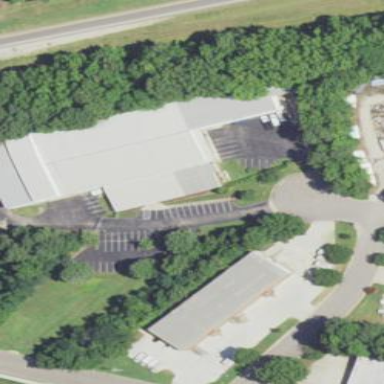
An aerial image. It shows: Commercial building.